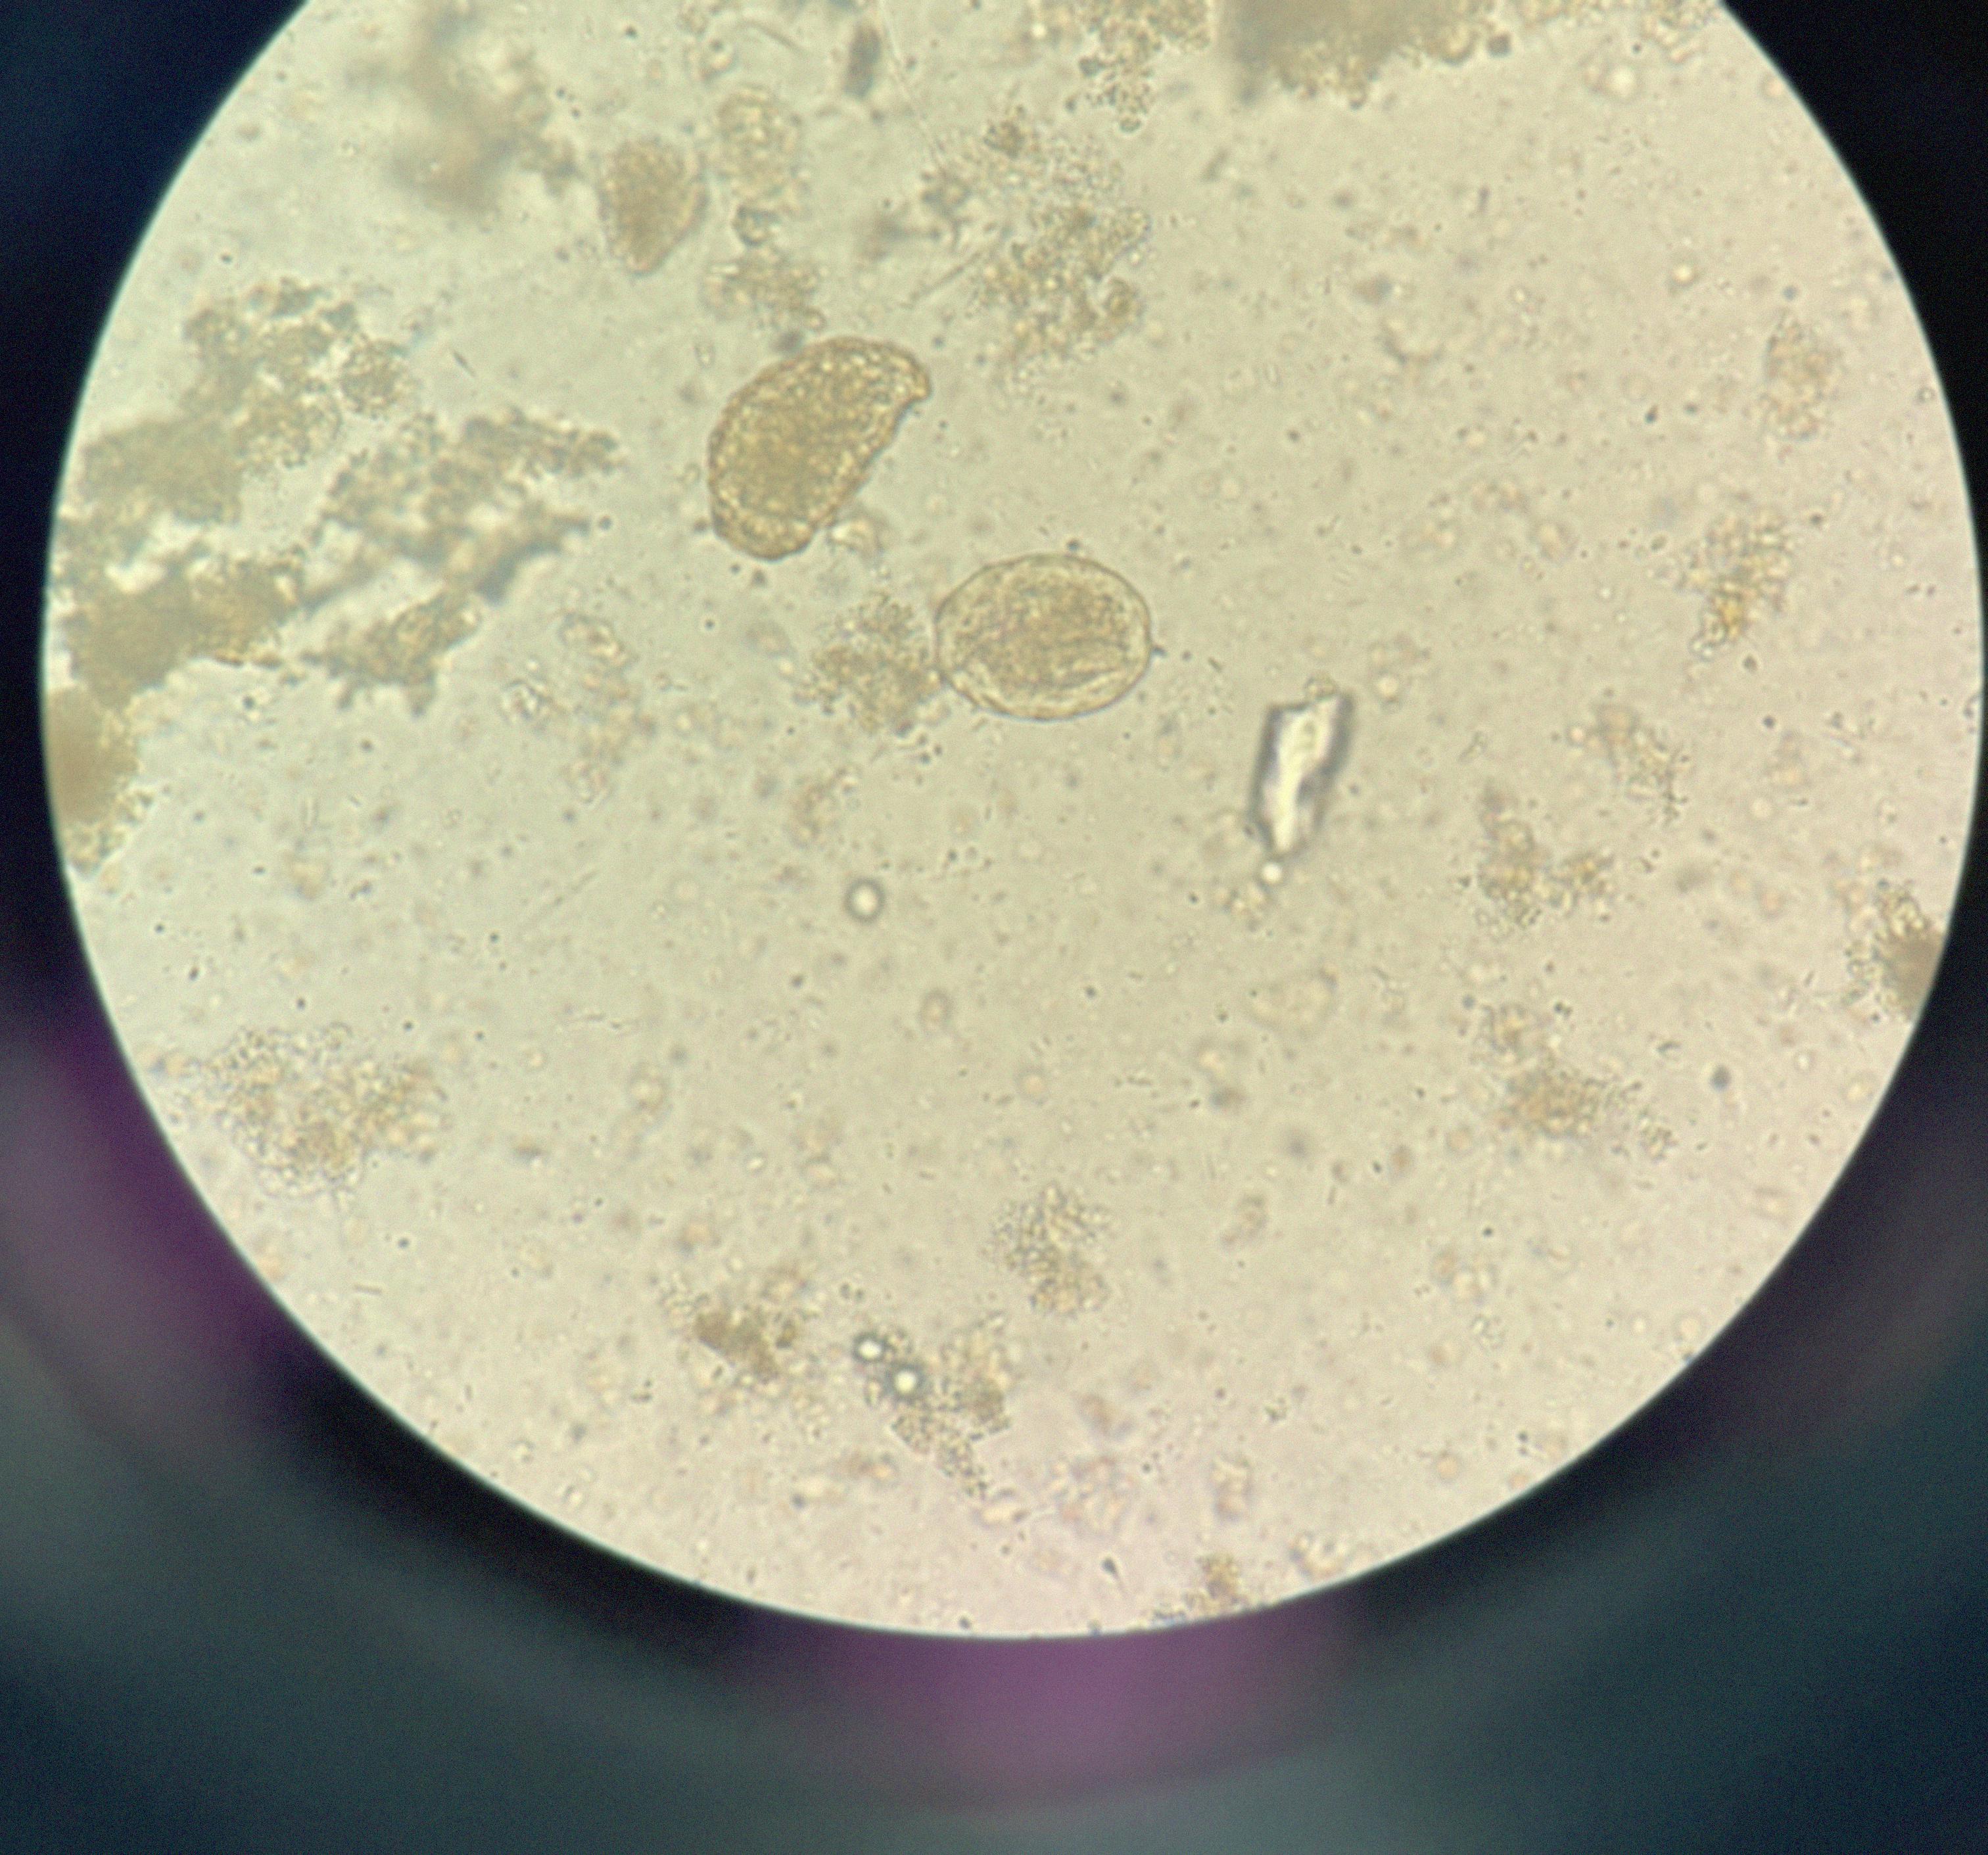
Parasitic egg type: Ascaris lumbricoides